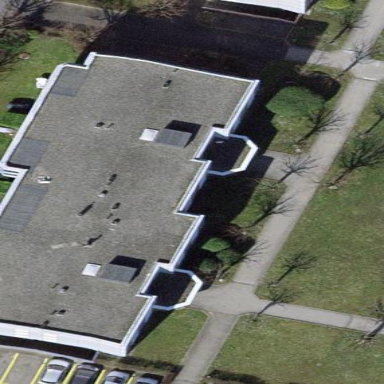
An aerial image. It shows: Apartment building with flat roof.